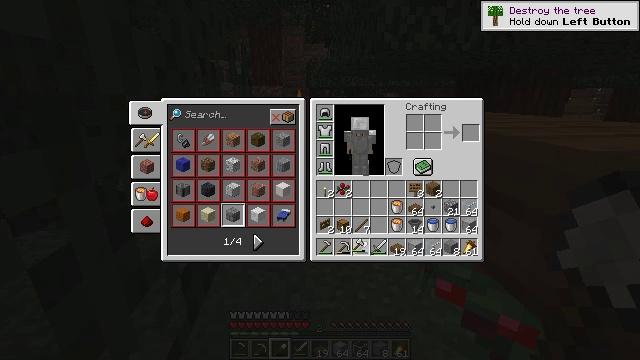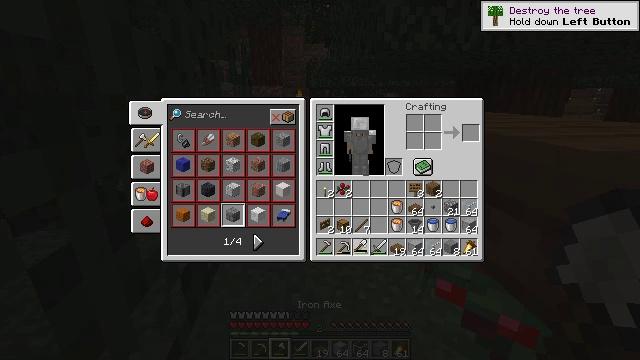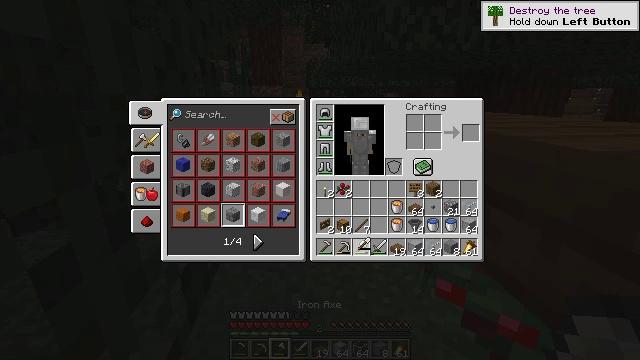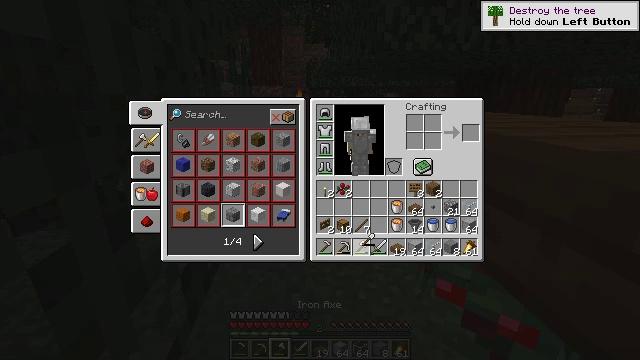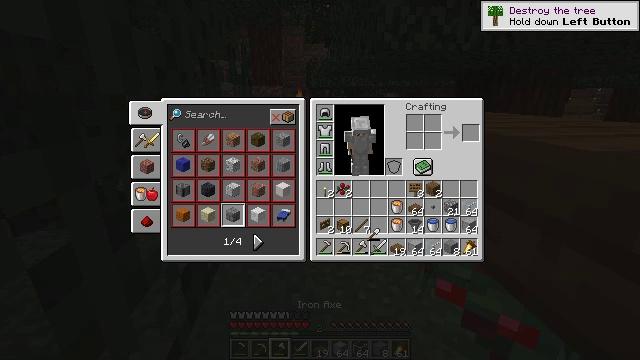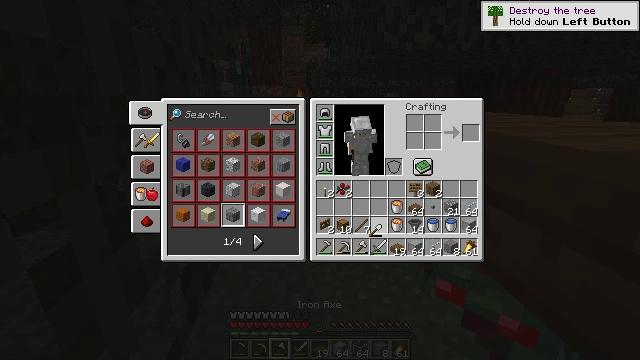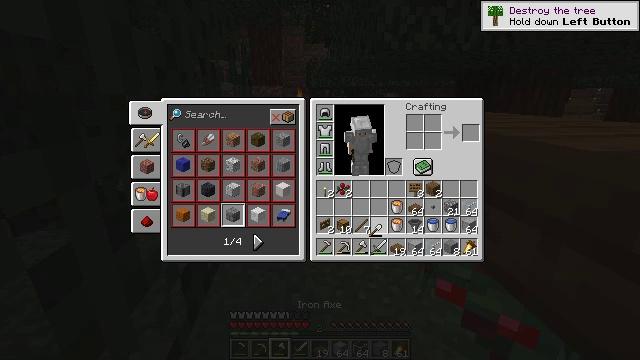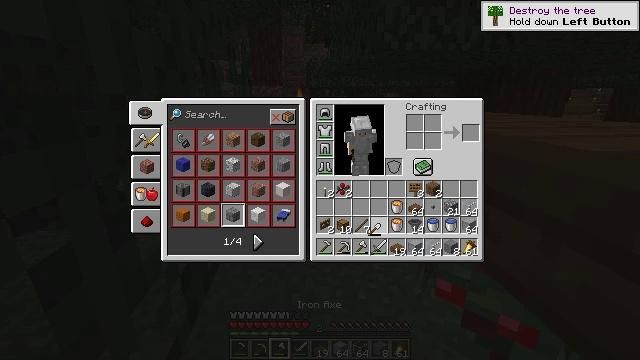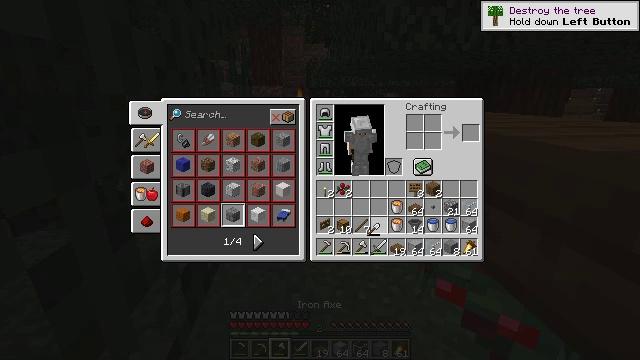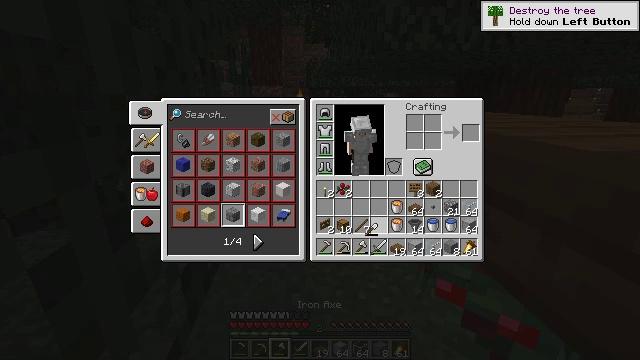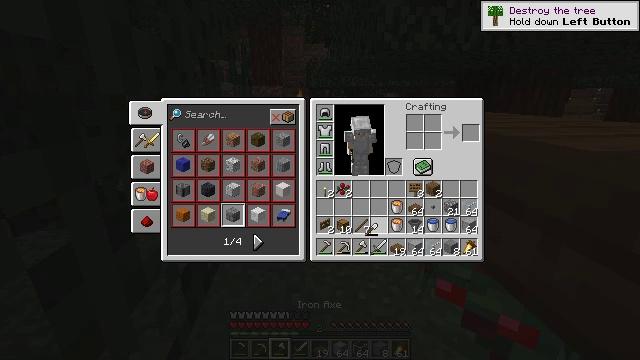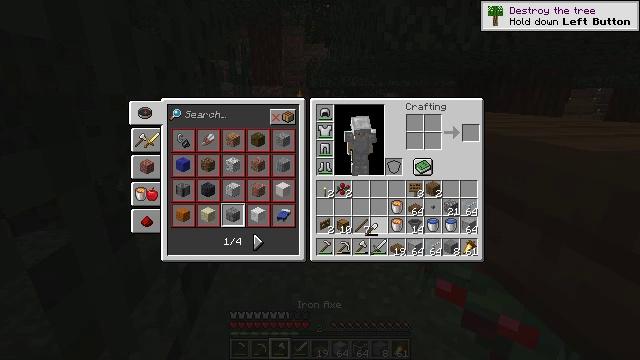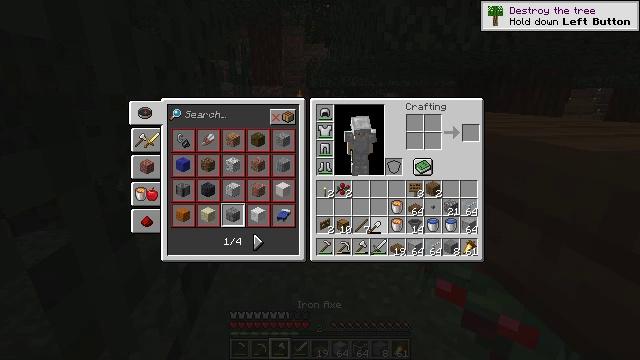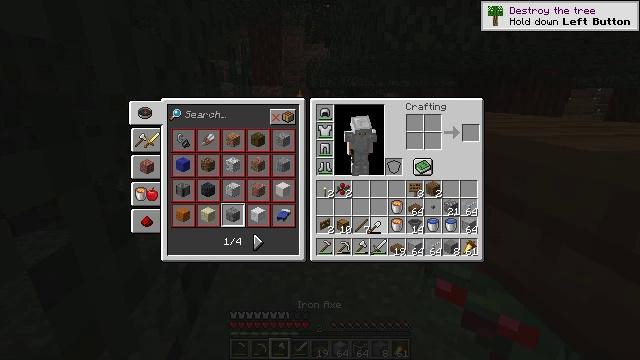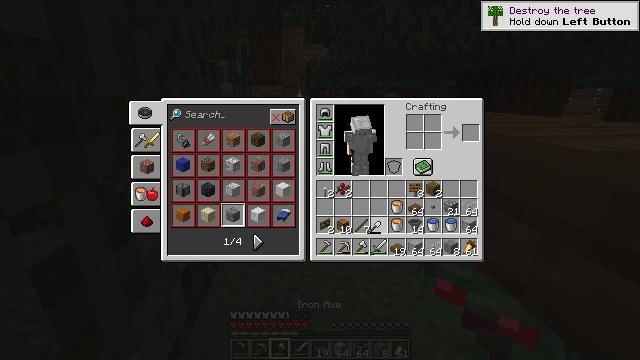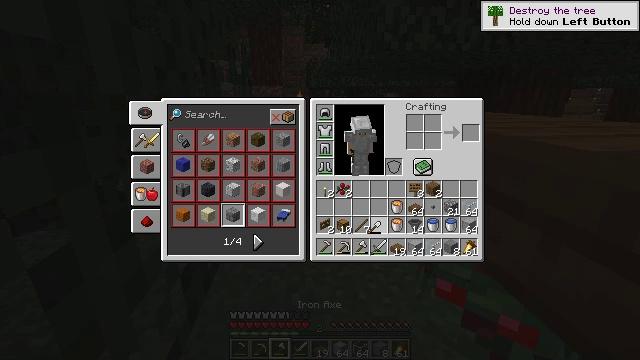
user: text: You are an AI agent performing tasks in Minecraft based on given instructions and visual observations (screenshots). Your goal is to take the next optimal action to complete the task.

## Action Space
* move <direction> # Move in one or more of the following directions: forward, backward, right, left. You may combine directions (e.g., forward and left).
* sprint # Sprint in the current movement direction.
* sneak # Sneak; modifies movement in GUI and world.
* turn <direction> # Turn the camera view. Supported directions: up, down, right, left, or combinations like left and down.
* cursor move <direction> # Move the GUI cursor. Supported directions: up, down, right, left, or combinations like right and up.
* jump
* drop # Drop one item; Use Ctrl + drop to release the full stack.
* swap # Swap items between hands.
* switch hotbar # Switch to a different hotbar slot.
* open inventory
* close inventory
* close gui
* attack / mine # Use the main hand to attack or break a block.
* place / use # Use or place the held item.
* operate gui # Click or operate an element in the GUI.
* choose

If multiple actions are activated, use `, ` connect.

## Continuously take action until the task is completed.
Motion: motion action
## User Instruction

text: Reclaim the spruce slab for later use.
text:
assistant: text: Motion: no_op
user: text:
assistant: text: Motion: no_op
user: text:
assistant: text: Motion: no_op
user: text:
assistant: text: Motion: no_op
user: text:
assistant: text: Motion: no_op
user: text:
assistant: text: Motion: no_op
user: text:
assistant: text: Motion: no_op
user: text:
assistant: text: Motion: no_op
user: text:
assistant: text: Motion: no_op
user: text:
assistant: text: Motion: no_op
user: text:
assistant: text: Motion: no_op
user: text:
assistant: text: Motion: no_op
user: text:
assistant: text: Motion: no_op
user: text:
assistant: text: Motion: attack / mine
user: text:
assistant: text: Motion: attack / mine
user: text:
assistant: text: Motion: no_op
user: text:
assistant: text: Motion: no_op
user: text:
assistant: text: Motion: no_op
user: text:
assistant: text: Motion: no_op
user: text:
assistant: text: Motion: no_op
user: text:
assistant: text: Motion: no_op
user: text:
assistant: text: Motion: no_op
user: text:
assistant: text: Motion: no_op
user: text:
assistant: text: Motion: no_op
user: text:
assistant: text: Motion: no_op
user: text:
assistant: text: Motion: no_op
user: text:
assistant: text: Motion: no_op
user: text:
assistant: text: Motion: no_op
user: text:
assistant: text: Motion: no_op
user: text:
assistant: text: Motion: no_op